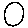
Label: circle